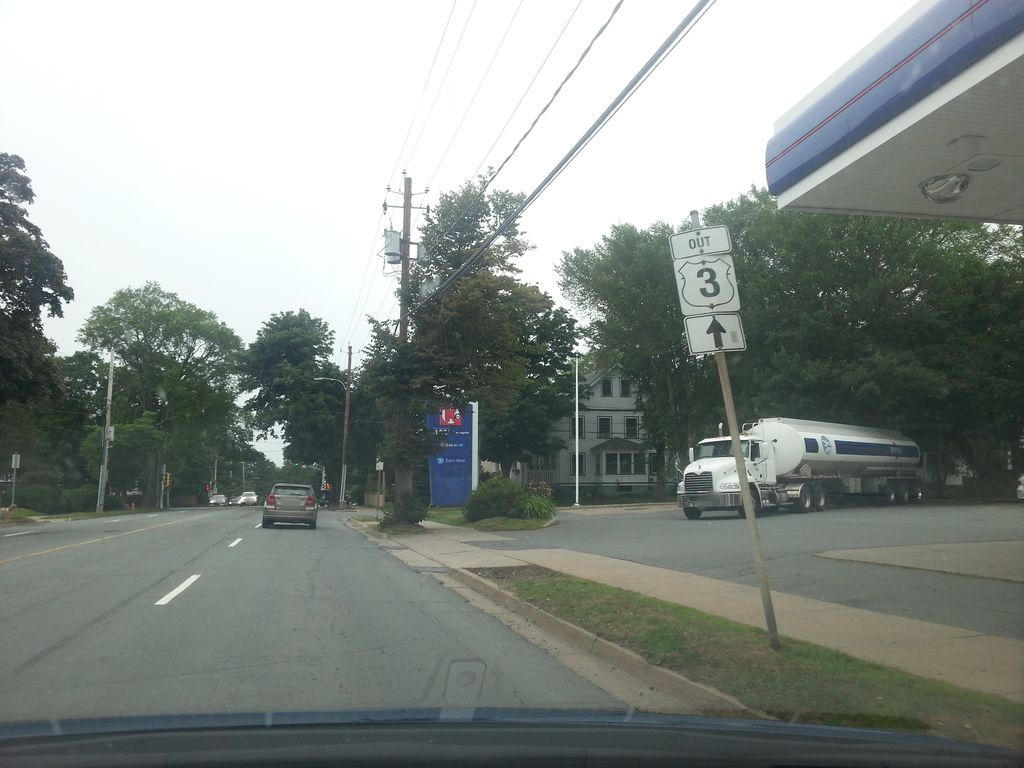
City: halifax